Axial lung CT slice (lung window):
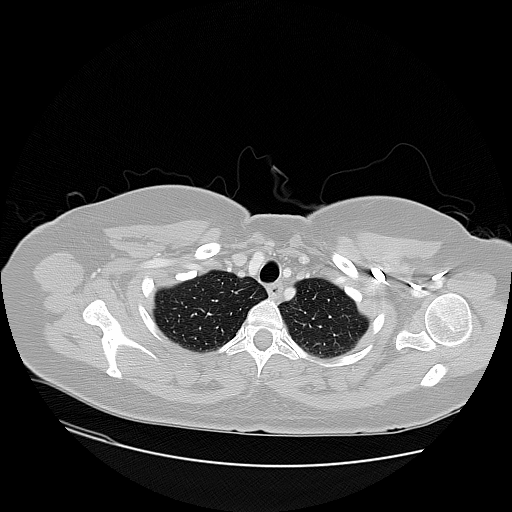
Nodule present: no